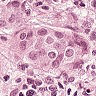
Metastatic tissue present: yes